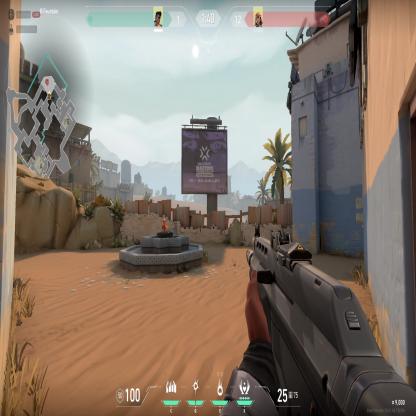
Label: enemy